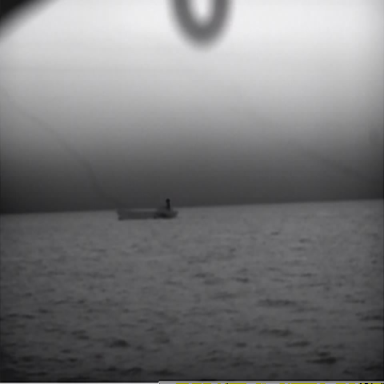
There is a liner in the infrared image.